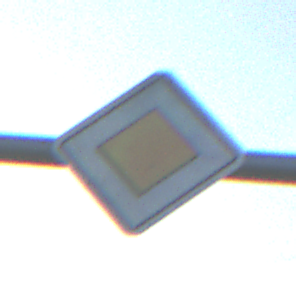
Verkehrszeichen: Vorfahrtsstrasse
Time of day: SunriseSunset
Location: Outdoor (Nature)
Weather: Clear
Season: NotSpecified
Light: Natural